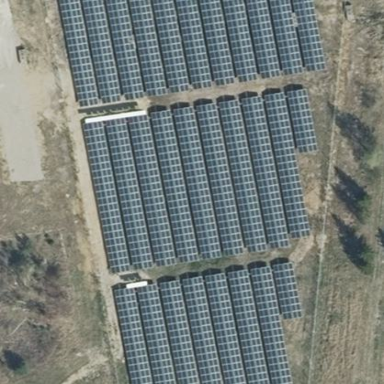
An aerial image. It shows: Solar power plant utilizing photovoltaic technology to produce electricity.